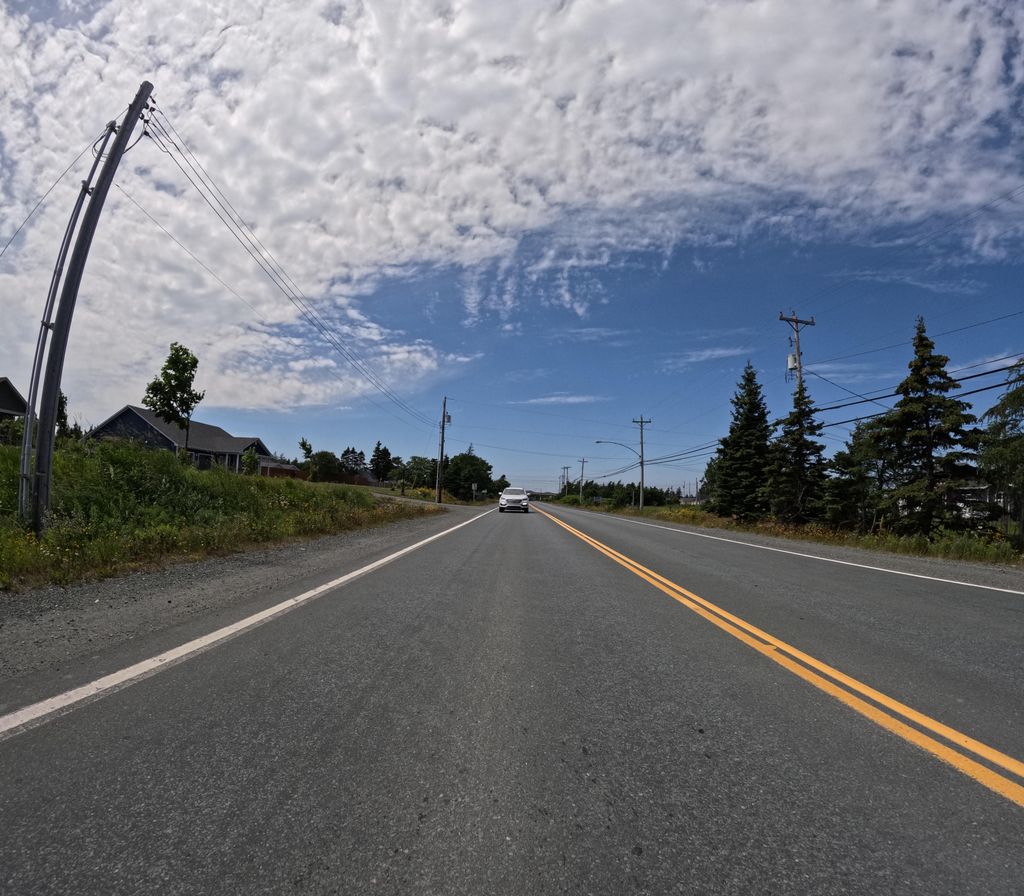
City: st_johns